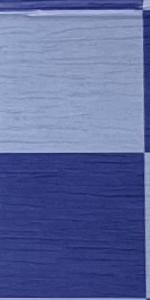
Label: Empty